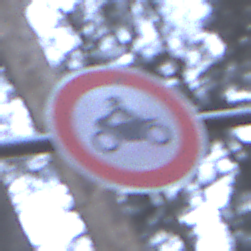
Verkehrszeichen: VerbotKraftraeder
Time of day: MorningAfternoon
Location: Outdoor (Nature)
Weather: Overcast
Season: Winter
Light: Natural